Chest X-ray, AP view. Patient: 58 years old, sex M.
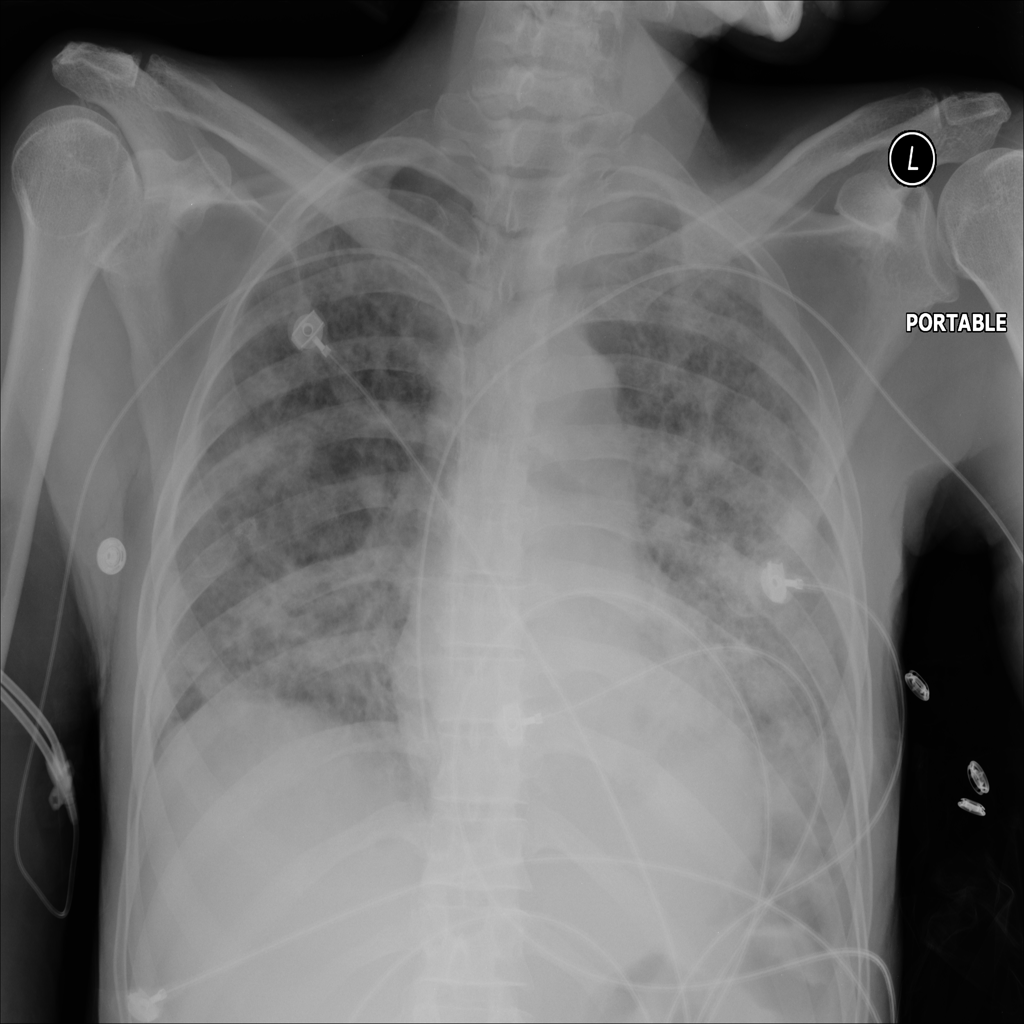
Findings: Infiltration